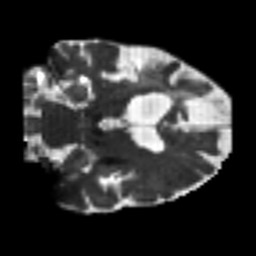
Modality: T2w
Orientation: coronal
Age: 70
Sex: female
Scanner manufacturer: siemens
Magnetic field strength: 3 T
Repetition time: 7.3 s
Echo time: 0.087 s